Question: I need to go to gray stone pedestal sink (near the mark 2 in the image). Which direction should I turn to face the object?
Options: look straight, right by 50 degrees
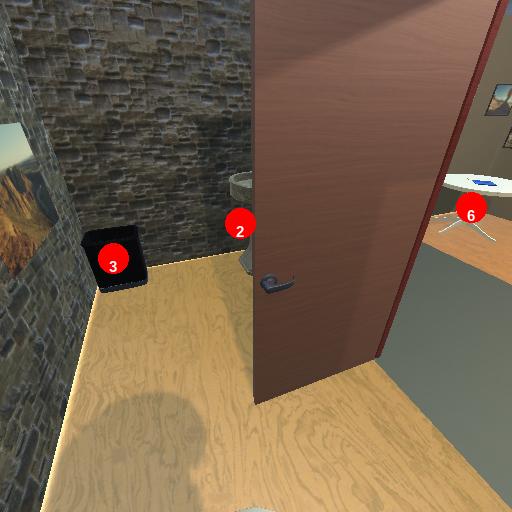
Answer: look straight